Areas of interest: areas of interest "Park Square"
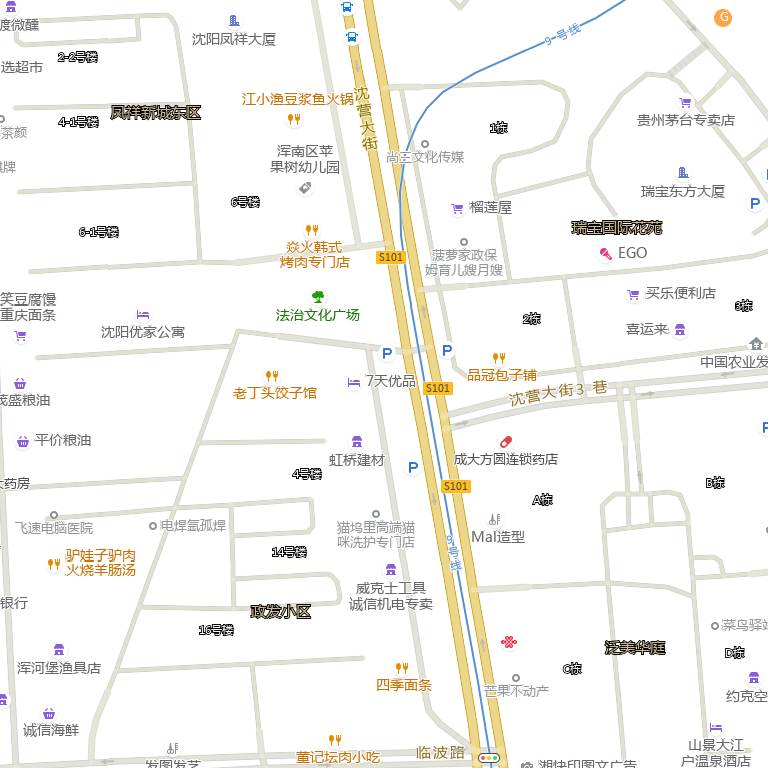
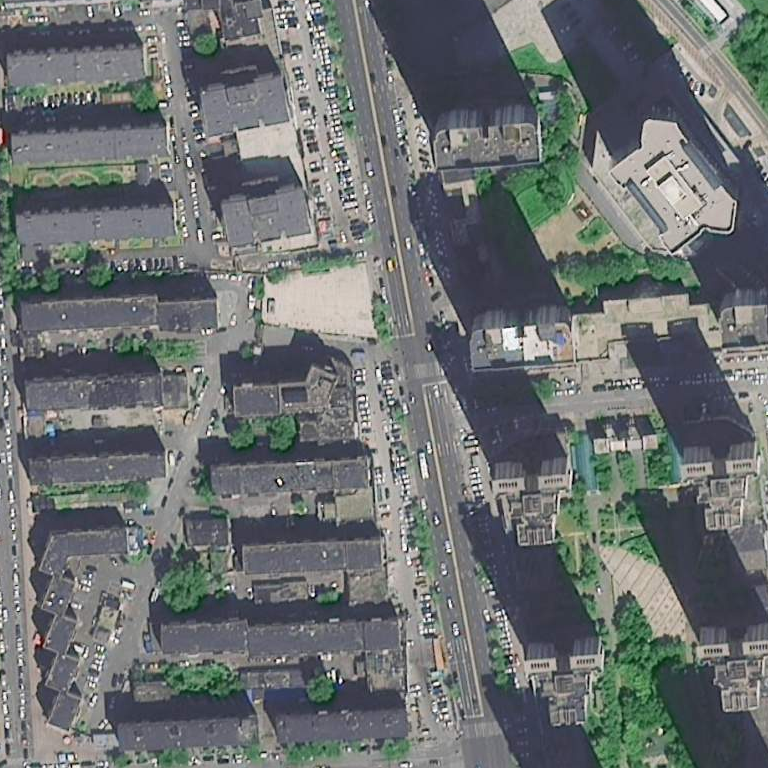